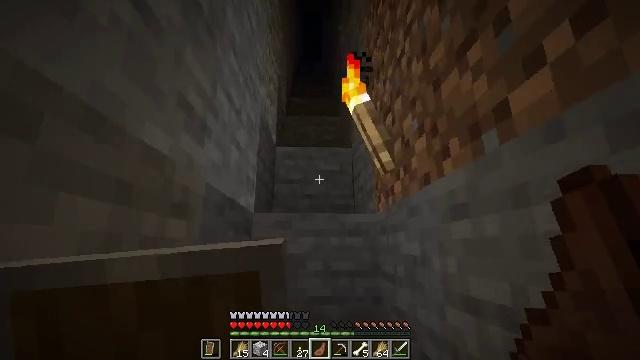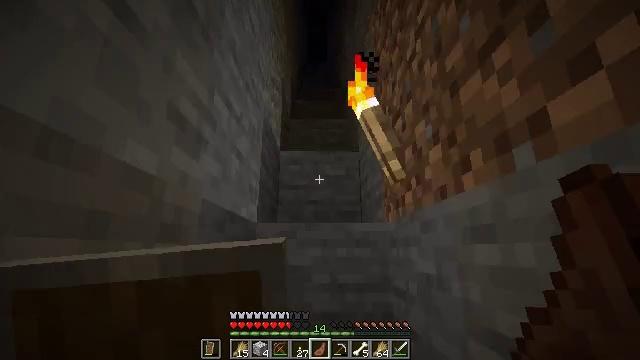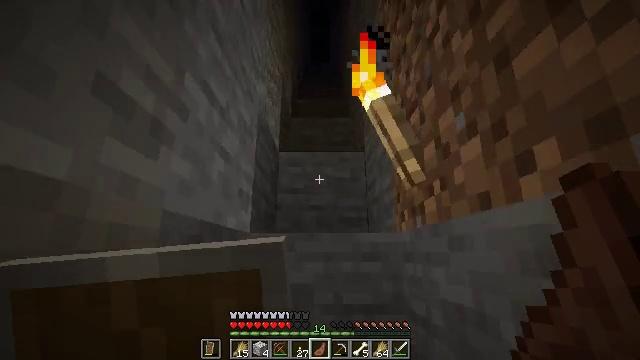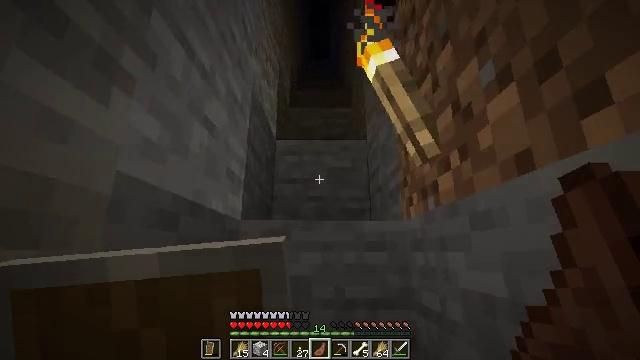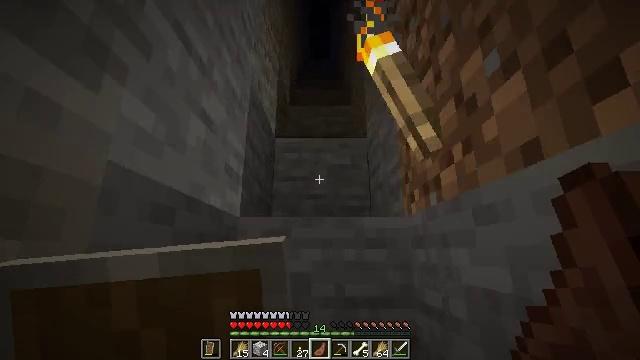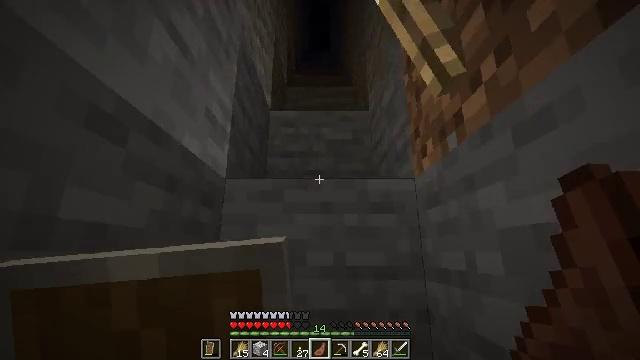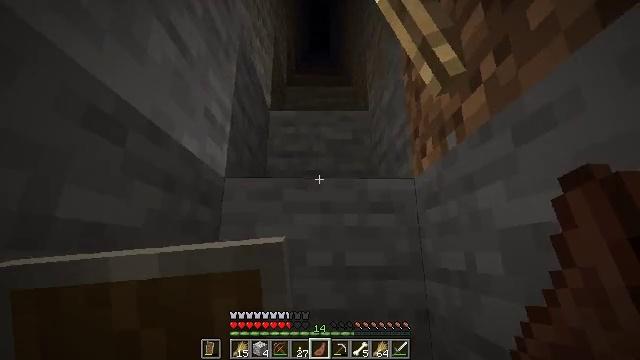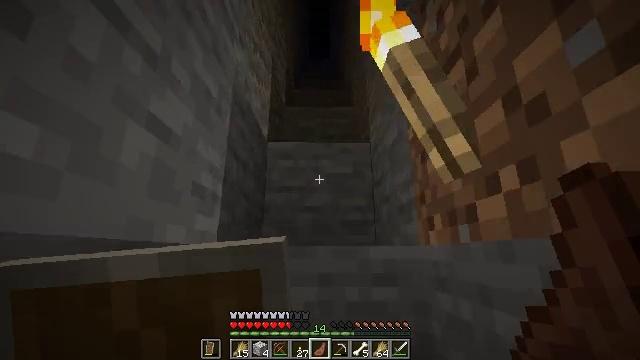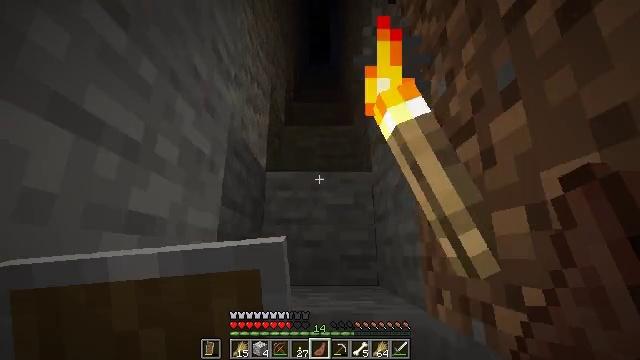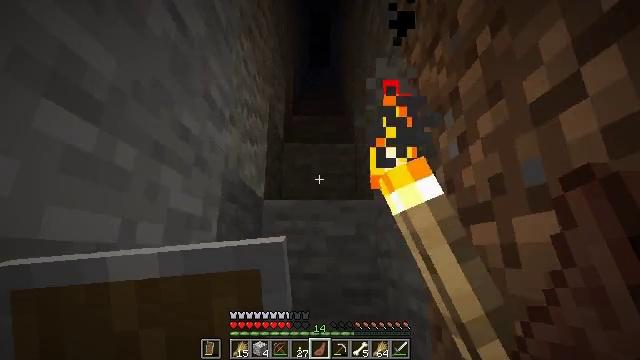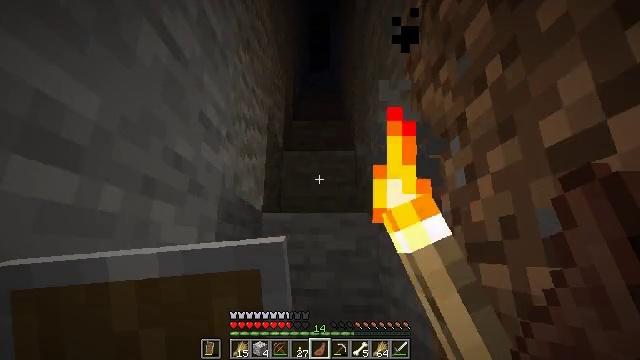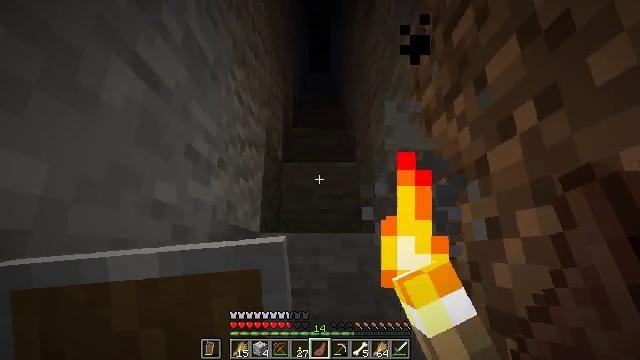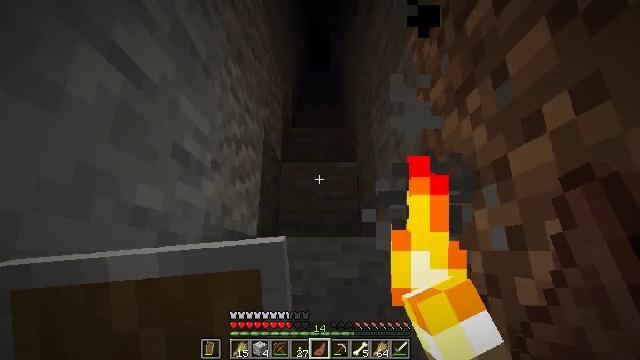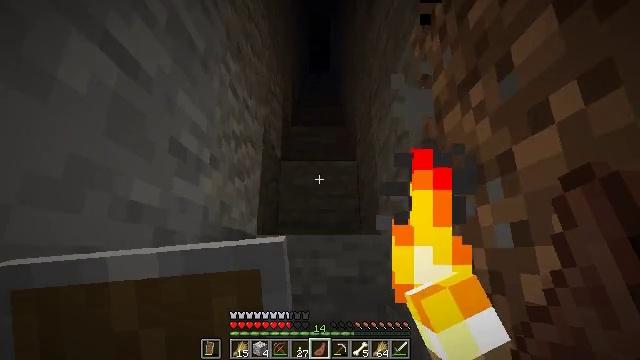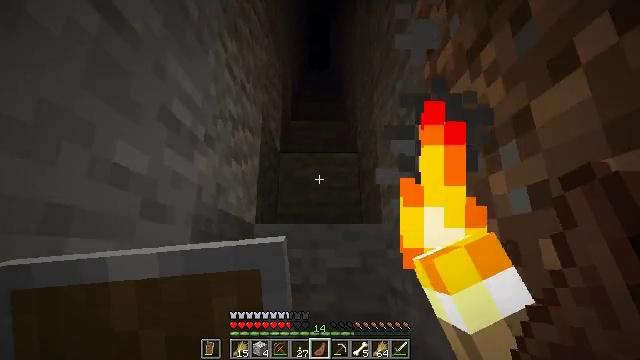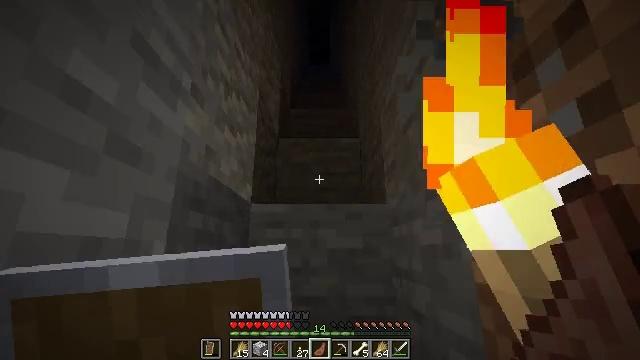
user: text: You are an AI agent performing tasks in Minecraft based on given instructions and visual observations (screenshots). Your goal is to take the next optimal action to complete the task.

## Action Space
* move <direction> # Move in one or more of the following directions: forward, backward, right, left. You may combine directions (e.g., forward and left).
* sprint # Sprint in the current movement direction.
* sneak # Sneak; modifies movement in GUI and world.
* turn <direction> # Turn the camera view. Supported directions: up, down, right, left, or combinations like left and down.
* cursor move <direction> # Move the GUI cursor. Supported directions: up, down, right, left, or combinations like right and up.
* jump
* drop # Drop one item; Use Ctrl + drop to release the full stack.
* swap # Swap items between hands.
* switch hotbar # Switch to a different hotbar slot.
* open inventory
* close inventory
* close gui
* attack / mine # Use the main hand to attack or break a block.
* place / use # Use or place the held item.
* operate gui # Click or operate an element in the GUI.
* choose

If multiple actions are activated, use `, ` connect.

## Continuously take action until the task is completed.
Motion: motion action
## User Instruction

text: Interact with the furnace to craft a gold ingot.
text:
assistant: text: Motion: move forward, turn left, jump
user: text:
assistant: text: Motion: move forward, jump
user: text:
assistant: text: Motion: move forward, jump
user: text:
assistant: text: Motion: move forward, jump
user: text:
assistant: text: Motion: move forward, jump
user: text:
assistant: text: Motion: move forward, jump
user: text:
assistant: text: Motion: move forward, jump
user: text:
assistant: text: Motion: move forward, jump
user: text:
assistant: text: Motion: move forward, jump
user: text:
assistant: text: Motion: move forward, jump
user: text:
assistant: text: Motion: move forward, jump
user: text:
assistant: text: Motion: move forward, jump
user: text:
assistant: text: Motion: move forward, jump
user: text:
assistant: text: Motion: move forward, jump
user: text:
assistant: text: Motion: move forward, jump
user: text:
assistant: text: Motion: move forward, jump
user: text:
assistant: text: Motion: move forward, jump
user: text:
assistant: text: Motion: move forward, jump
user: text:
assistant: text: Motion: move forward, jump
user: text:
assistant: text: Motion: move forward, jump
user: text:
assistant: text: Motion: move forward, jump
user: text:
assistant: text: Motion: move forward, jump
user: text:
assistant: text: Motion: move forward, jump
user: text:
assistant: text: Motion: move forward, jump
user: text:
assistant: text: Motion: move forward, jump
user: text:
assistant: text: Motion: move forward, jump
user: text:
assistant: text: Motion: move forward, jump
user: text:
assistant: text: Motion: move forward, jump
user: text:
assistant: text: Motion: move forward, jump
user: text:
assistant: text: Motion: move forward, jump